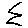
Label: zigzag